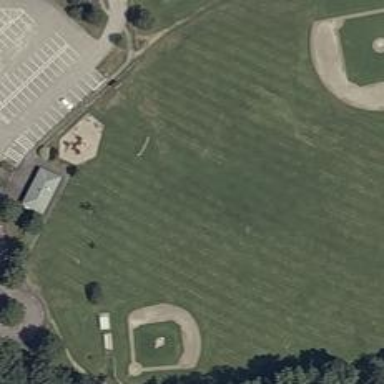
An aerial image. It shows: Grassy baseball pitch for leisure sports.